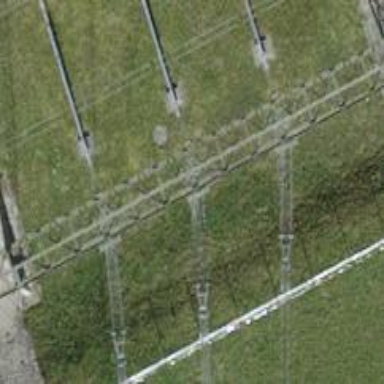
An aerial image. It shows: Insulator used in power equipment.